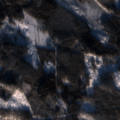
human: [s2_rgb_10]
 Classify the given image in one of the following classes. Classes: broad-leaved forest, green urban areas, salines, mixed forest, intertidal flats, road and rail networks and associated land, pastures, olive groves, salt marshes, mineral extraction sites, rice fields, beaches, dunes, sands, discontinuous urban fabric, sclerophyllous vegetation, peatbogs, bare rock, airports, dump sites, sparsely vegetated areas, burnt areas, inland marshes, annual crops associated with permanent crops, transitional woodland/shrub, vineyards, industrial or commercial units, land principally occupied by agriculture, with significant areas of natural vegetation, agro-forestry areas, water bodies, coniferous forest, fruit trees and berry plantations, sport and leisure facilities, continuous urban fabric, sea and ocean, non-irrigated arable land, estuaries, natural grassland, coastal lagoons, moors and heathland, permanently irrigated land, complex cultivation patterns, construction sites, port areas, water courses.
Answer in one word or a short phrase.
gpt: coniferous forest, mixed forest, transitional woodland/shrub